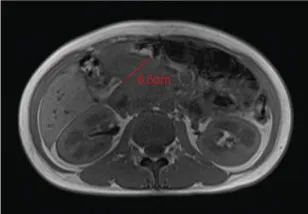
Timeline of treatment and diagnostic assessment about the patient who received a pembrolizumab injection of 100 mg, intravenous drip regularly. Magnetic resonance imaging (MRI) and enhanced computed tomography (CT) showed the lesion shrinking gradually (A-D).
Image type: radiology (mri)